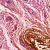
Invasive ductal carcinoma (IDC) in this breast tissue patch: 0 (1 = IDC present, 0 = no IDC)